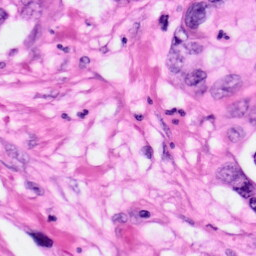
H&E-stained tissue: Pancreatic